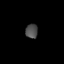
Tissue: lung
Cell type: Others
Senescence score: 0.2288
Nuclear area (px): 172
Mean DAPI intensity: 77.215